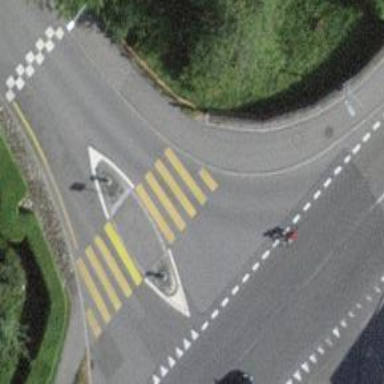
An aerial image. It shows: Kerb serving as barrier.